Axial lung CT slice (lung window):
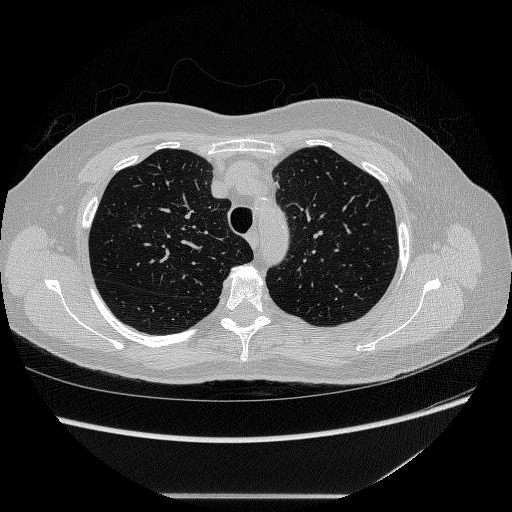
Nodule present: no